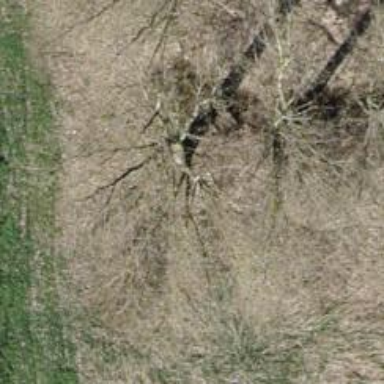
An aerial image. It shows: Row of trees in natural setting.